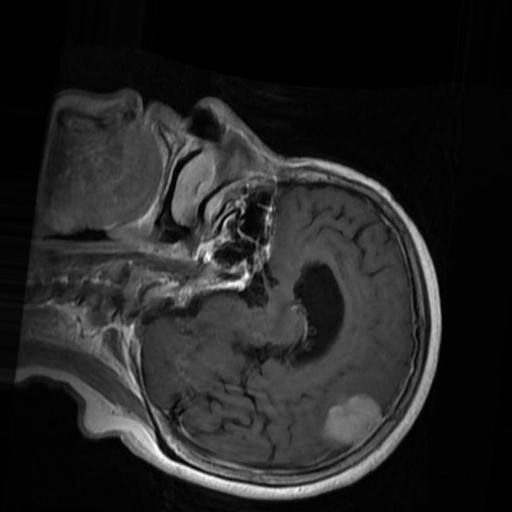
Label: brain_menin